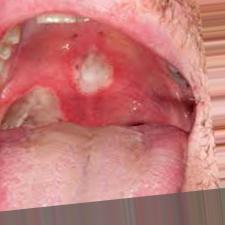
Condition: Mouth Ulcer